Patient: sex M, age 26
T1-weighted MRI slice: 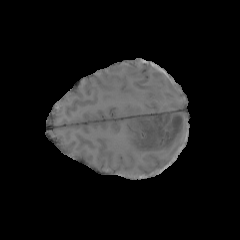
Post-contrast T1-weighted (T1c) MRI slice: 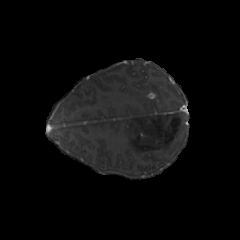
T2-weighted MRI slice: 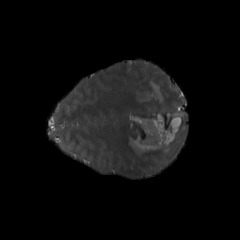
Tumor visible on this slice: yes
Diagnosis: Astrocytoma, IDH-mutant
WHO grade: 4